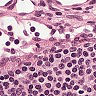
Metastatic tissue present: no